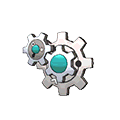
Pok\u00e9mon: klang